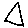
Label: triangle